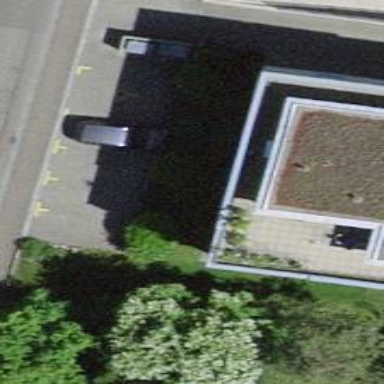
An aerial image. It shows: Street side parking area.